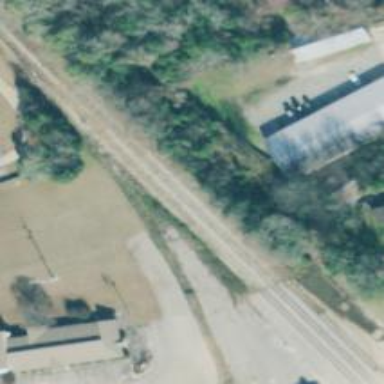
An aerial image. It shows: Abandoned spur railway.